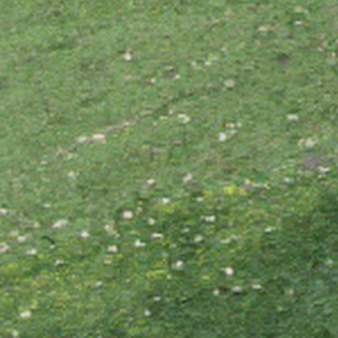
Label: other